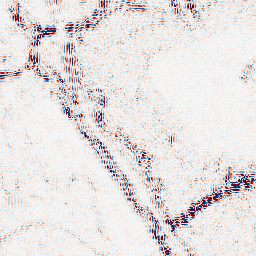
Category: wavelet
Decomposition family: wavelet_reverse_biorthogonal
Decomposition parameters: wavelet: rbio4.4
level: 2
Upsampling method: linear_exact
Upsampling parameters: scale: 8
Upsampling scale: 8